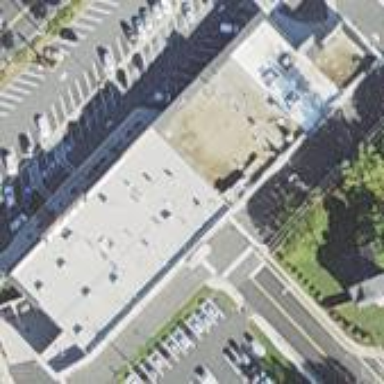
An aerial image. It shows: Retail building.